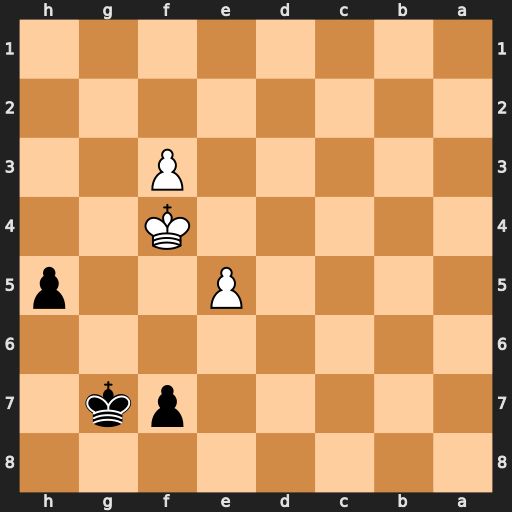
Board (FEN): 8/5pk1/8/4P2p/5K2/5P2/8/8
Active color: b
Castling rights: -
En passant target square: -
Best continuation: Kg6 Ke4 h4 f4 h3